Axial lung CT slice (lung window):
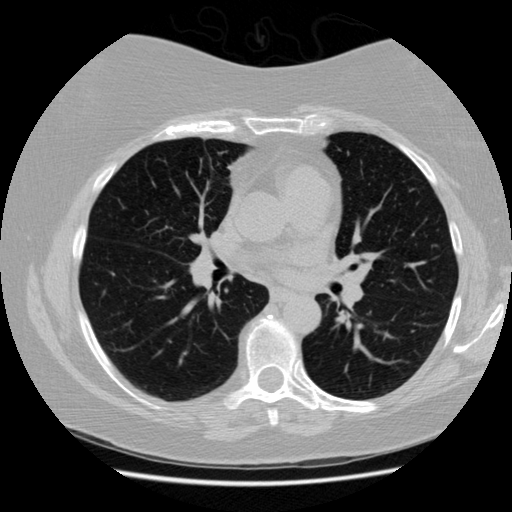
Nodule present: no